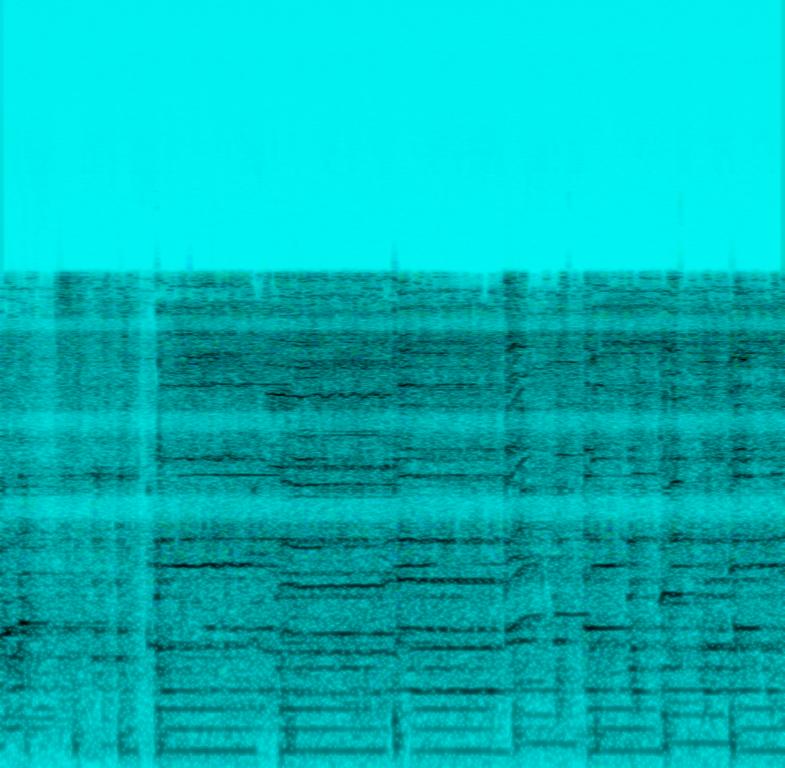
This is an amateur recording of a Bavarian folk music performance. The audio quality is not that great. There is a male vocalist singing in the lead. Then, brass elements start playing a cheerful tune. There is a festive atmosphere in this recording. It could be playing in the background at an Oktoberfest event.